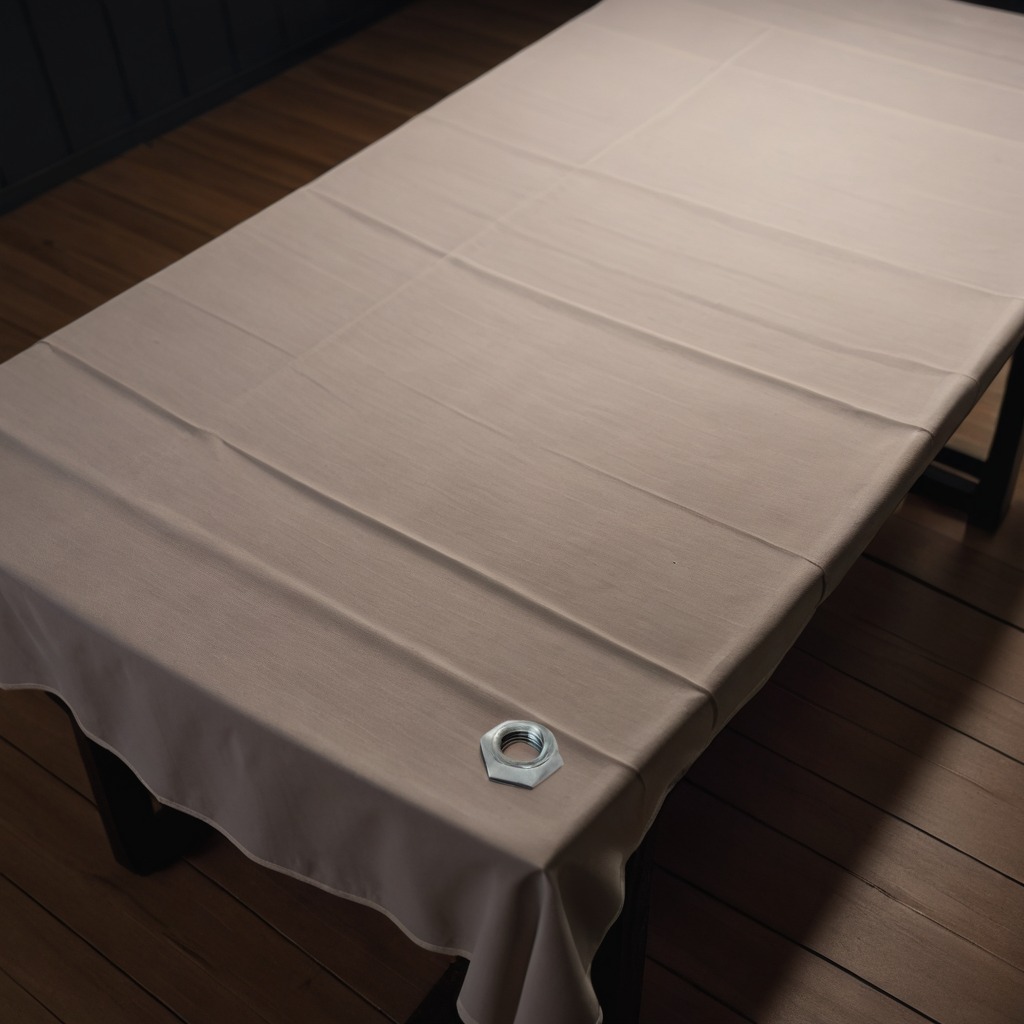
A metal nut is lying on the wooden table.